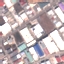
Land use / land cover: Industrial